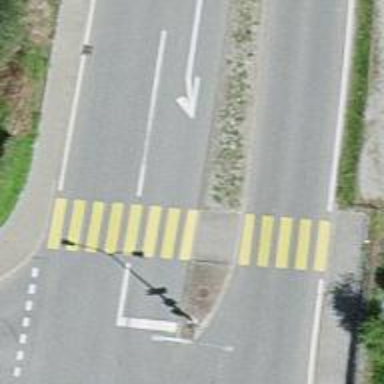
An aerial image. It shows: Marked footway crossing with traffic-calming table.